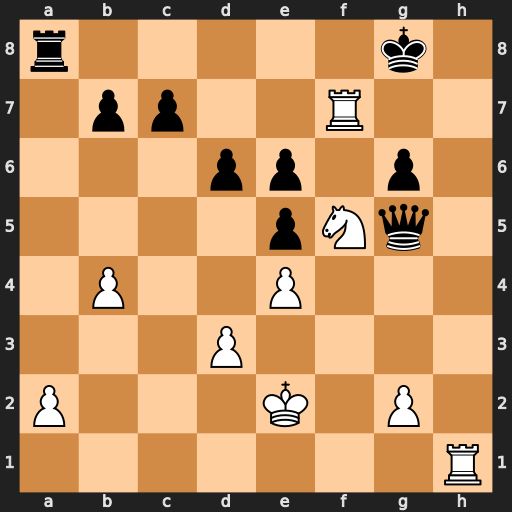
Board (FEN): r5k1/1pp2R2/3pp1p1/4pNq1/1P2P3/3P4/P3K1P1/7R
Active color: w
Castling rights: -
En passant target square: -
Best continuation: Rg7+ Kf8 Rh8#